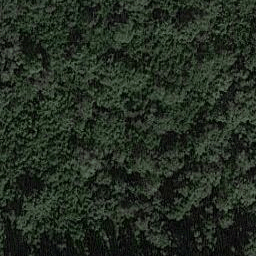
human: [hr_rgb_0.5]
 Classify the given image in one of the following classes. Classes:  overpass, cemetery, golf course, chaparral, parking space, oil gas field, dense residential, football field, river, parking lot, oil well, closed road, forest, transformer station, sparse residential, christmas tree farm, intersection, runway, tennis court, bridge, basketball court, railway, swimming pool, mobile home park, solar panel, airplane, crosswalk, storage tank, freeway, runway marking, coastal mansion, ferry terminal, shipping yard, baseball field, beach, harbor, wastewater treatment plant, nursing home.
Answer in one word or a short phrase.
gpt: forest